Field crop: maize
Growth stage: 2
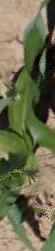
Species: maize